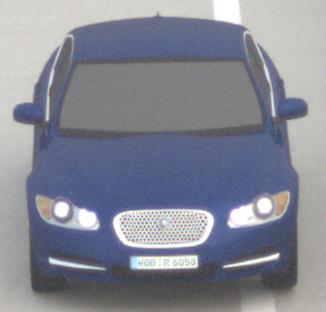
Make: Jaguar
Model: XF 3.0 V6
Detailed model: XF (X250) Limousine
Model produced from: 2010/02
Model produced until: 2010/10
Doors: 4
Color: blue
Road condition: dry road
Daytime: morning or afternoon
Contrast: low contrast